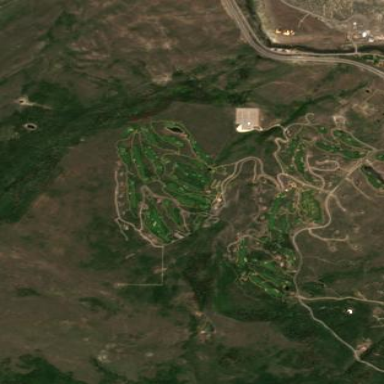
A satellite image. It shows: Golf course surrounded by greenery.